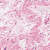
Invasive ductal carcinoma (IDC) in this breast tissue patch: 0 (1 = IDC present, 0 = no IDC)